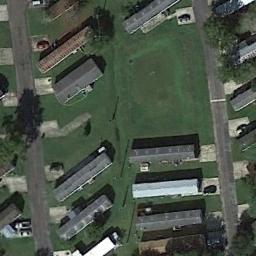
Label: residential